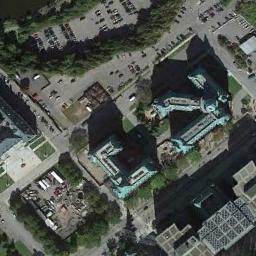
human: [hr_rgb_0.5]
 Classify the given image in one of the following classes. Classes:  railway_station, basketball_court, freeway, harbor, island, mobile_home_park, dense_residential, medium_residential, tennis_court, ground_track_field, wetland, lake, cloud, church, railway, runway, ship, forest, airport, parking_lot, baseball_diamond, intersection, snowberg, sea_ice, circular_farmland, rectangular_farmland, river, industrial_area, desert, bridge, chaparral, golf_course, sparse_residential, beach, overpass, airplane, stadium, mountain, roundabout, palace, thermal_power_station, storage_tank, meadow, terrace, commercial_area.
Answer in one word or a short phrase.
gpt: commercial_area